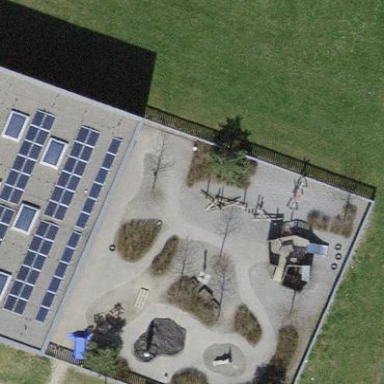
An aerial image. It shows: Playground area for leisure activities on the land.